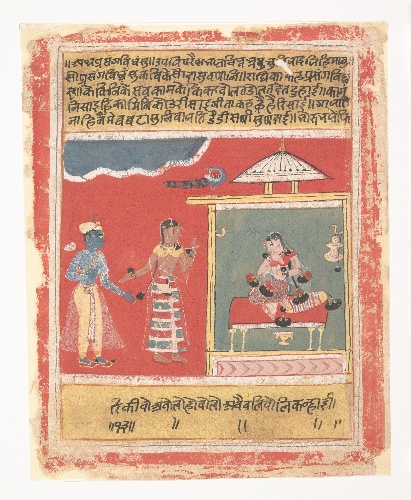
Date: 1634
Object type: Folio
Classification: Paintings
Medium: Ink and opaque watercolor on paper
Culture: India (Madhya Pradesh, Malwa)
Dimensions: 7 3/4 x 6 in. (19.7 x 15.2 cm)
Department: Asian Art
Credit line: Rogers Fund, 1935
Accession year: 1935
Repository: Metropolitan Museum of Art, New York, NY
Tags: Women|Krishna|Peacocks|Radha